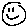
Label: smiley face